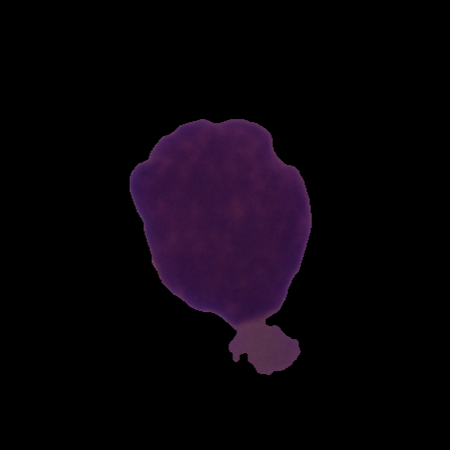
Label: cancer